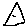
Label: triangle